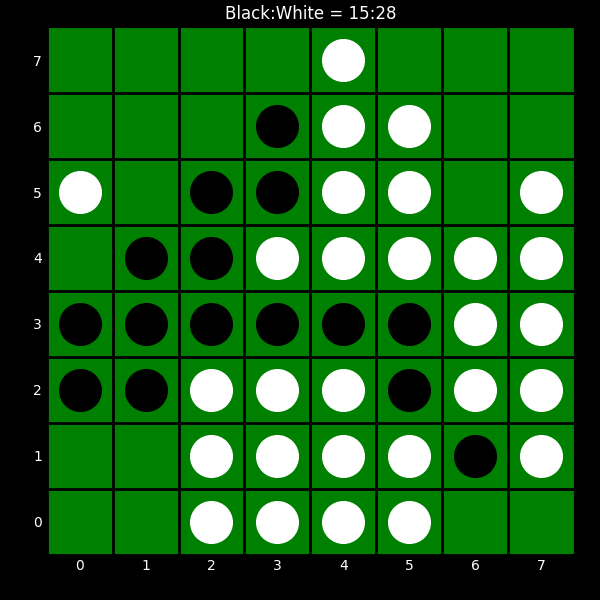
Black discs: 15
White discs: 28